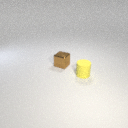
small yellow rubber cylinder in front of small brown metal cube